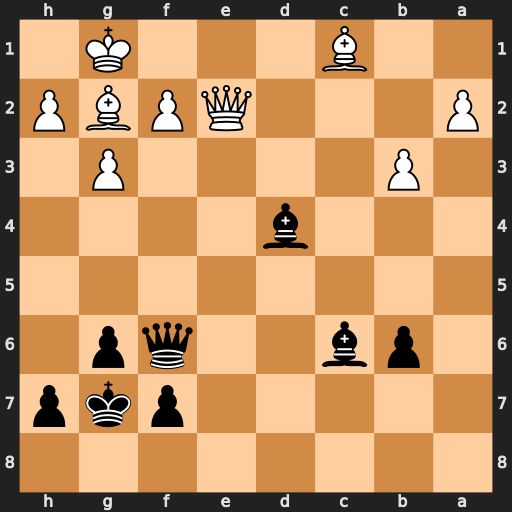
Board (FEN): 8/5pkp/1pb2qp1/8/3b4/1P4P1/P3QPBP/2B3K1
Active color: b
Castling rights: -
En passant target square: -
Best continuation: Bxg2 Kxg2 Qc6+ Qf3 Qxc1